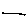
Label: line